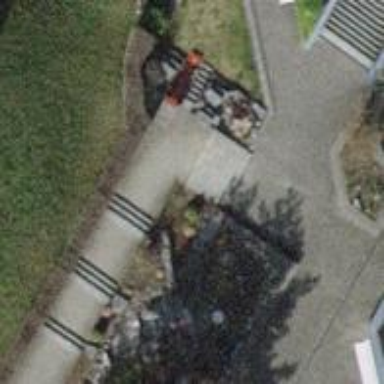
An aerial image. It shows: Road with steps.